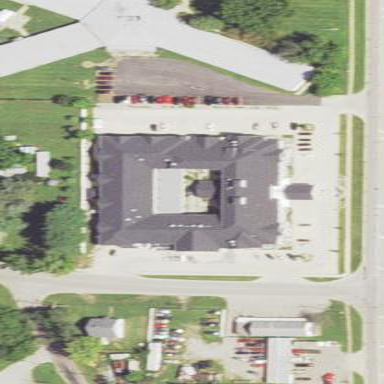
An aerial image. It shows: Building.